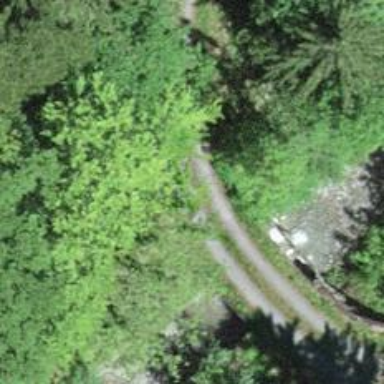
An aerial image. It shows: Gravel track on bridge with grade2 track type.